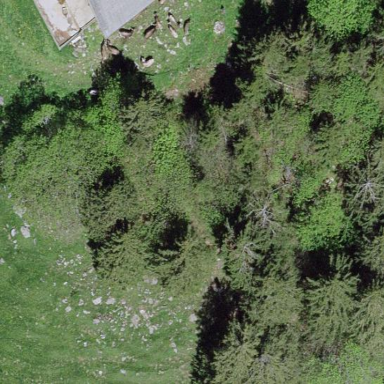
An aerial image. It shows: Forest area.